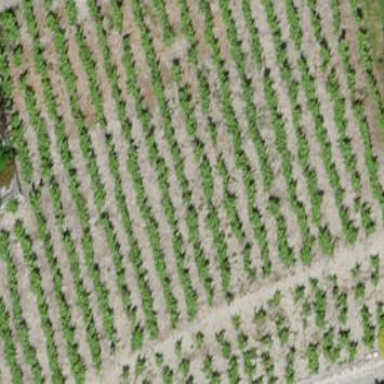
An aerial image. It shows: Vineyard where grapes are grown.